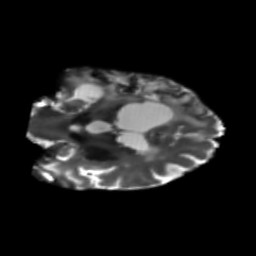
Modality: T2w
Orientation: coronal
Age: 65
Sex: female
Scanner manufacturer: siemens
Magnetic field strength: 3 T
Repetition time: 5.47 s
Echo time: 0.0854 s